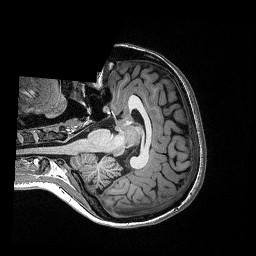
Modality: T1w
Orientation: axial
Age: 27
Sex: female
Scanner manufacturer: siemens
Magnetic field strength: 3 T
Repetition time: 2.4 s
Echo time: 0.03 s